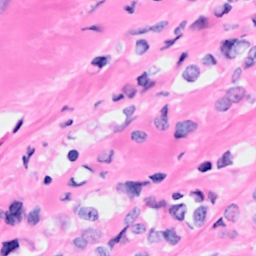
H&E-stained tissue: Breast